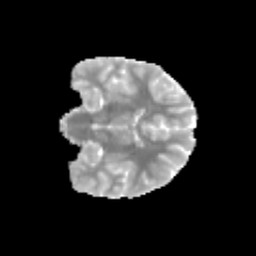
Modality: MD
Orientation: coronal
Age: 10
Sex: male
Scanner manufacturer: siemens
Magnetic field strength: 3 T
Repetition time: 3.8 s
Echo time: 0.07 s